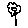
Label: flower